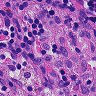
Metastatic tissue present: no